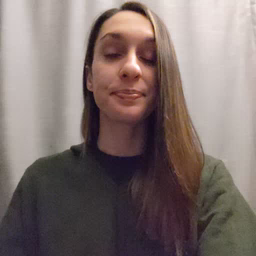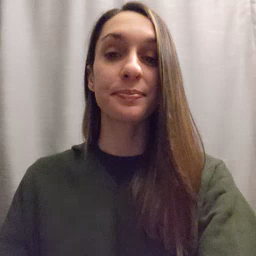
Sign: toothbrush